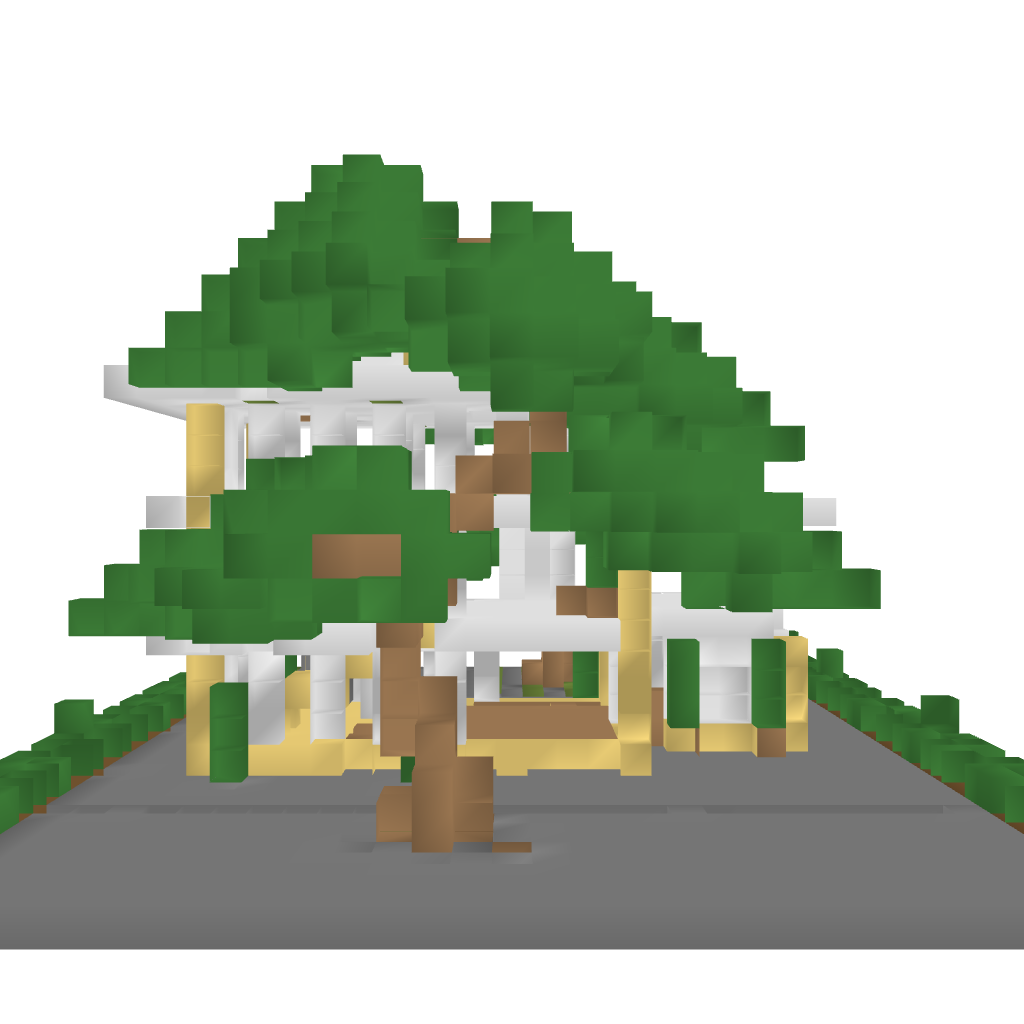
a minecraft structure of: Small Modern House bad low quality